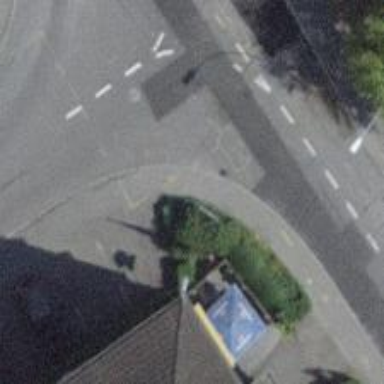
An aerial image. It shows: Kerb serving as barrier.